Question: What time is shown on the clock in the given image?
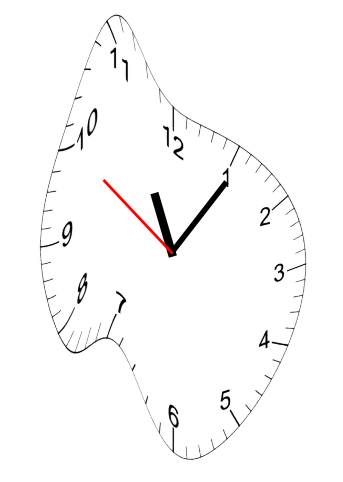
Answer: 11:05:50